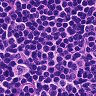
Metastatic tissue present: no